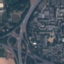
Land use / land cover class: Highway